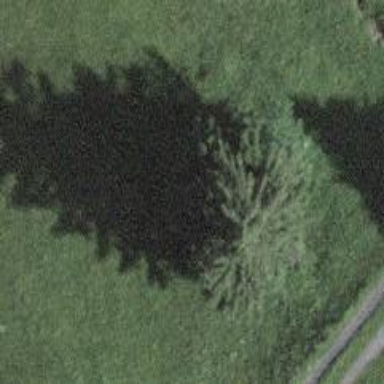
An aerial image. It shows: Beautiful tree in nature.